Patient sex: M
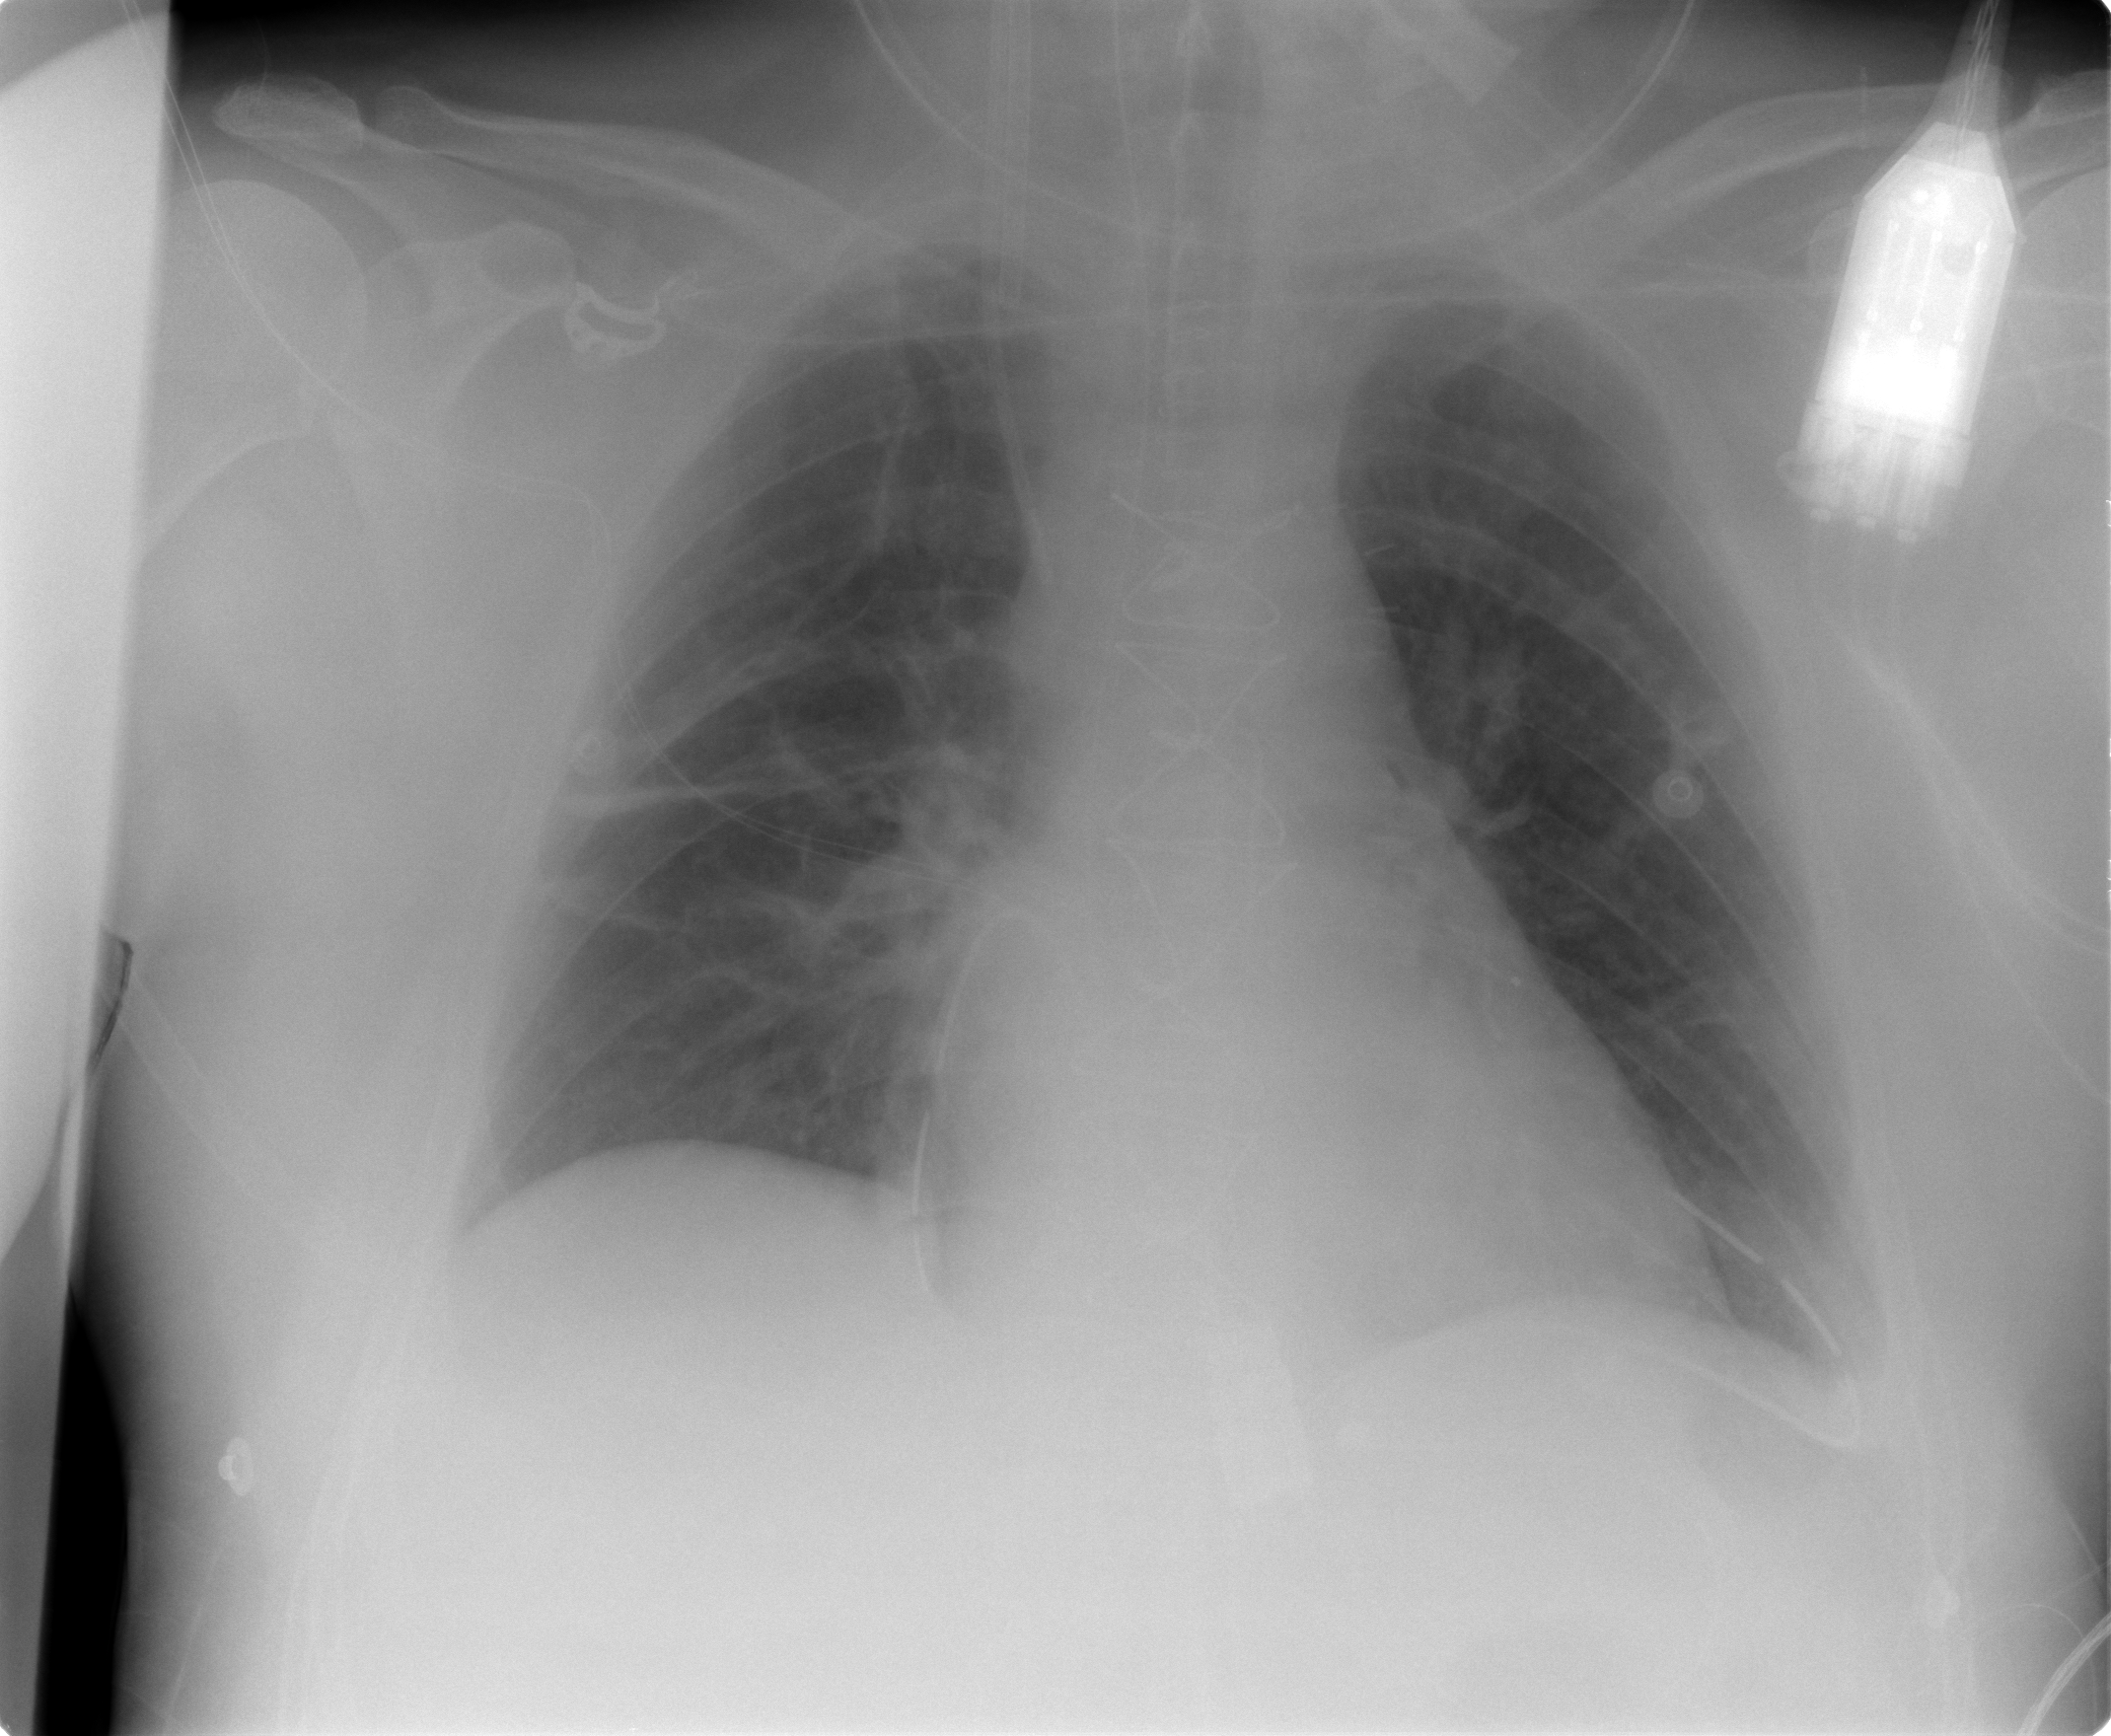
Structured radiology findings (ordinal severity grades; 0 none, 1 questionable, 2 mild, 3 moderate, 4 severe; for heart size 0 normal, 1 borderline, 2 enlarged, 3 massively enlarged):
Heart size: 0
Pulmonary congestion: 1
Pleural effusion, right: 0
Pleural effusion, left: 1
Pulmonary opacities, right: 0
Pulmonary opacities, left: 0
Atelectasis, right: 0
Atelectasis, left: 1